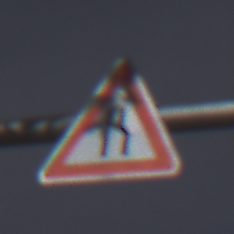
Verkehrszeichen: EinseitigVerengteFahrbahnRechts
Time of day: MorningAfternoon
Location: Outdoor (Nature)
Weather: PartlyCloudy
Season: NotSpecified
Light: Natural